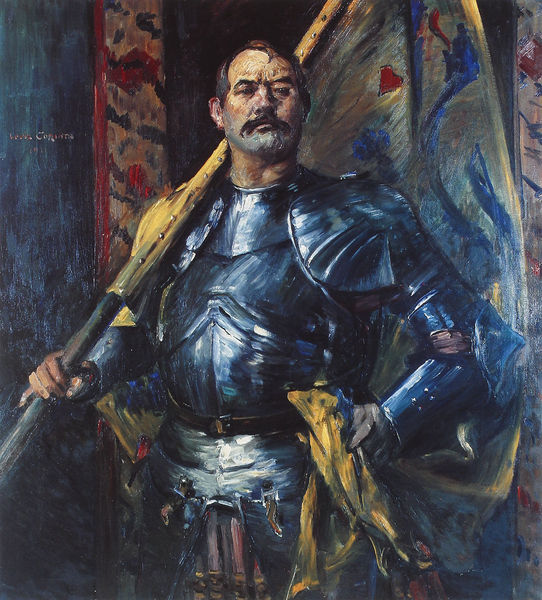
Titel: Selbstbildnis als Fahnenträger
Künstler: Lovis Corinth
Schlagwörter: blau, gemälde, mann, gelb, impressionismus, bart, schnurrbart, gesicht, bildnis, hände, portrait, porträt, signatur, man, fahne, flagge, blue, men, military, oil, red, soldier, sword, white, arm, belt, black, face, hair, nose, painting, schnurbart, yellow, oil painting, tapestry, stolz, ritter, rüstung, wappen, hand, silver, ear, head, armor, armour, eyes, knight, metal, steel, uniform, chin, mouth, beard, flag, chagall, person, arms, neck, shoulder, renaissance, watching, english, medieval, eye, war, fingers, warrior, chest, brushstrokes, paint, forehead, standing, mustache, moustache, iron, pole, weapon, banner, mänlich, ugly, lance, weapons, oil on canvas, suit of armor, chivalry, bear, brows, portraiture, elbow, proud, midevil, flagpole, lancet, prdie, pride, oil portrait, broski, solijer, ellbow, metallisch glänzend